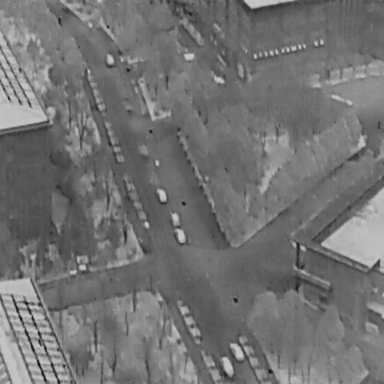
There are six Cars in the infrared image.